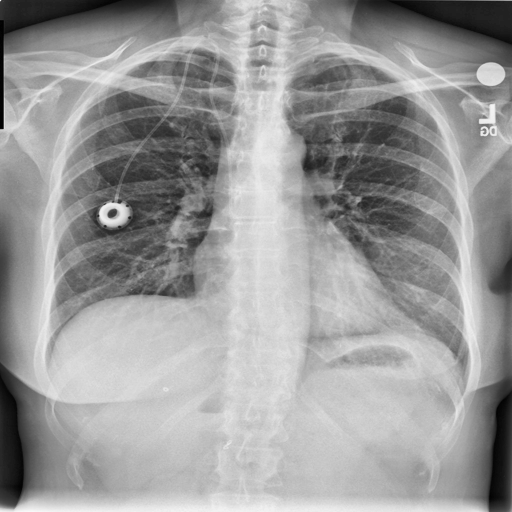
Finding: NORMAL